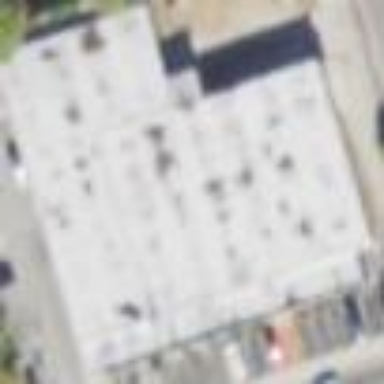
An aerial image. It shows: Commercial building.